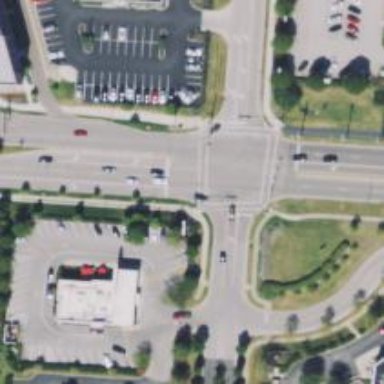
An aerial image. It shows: Marked crossing on the road.